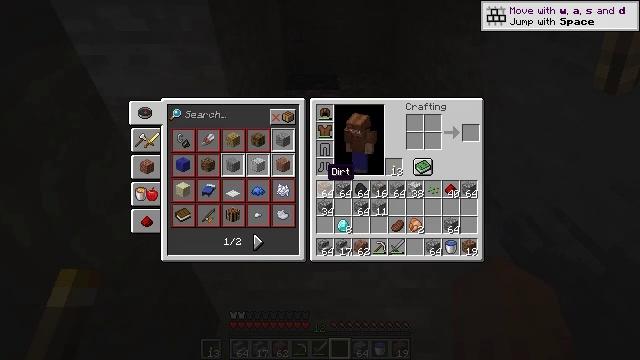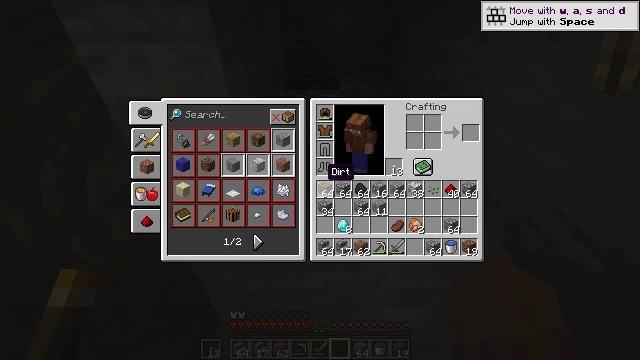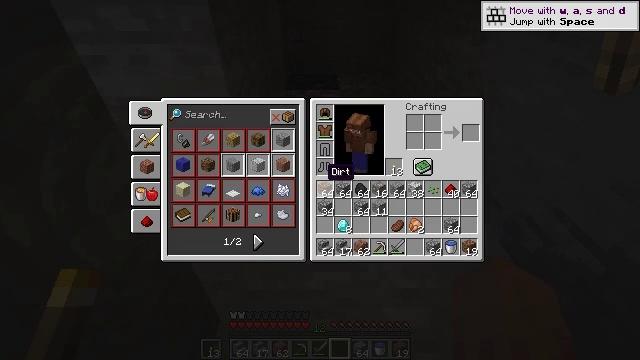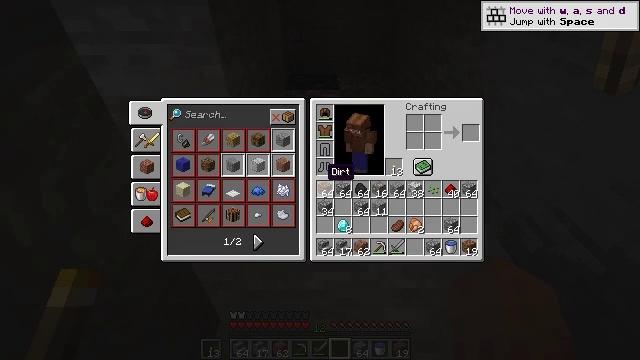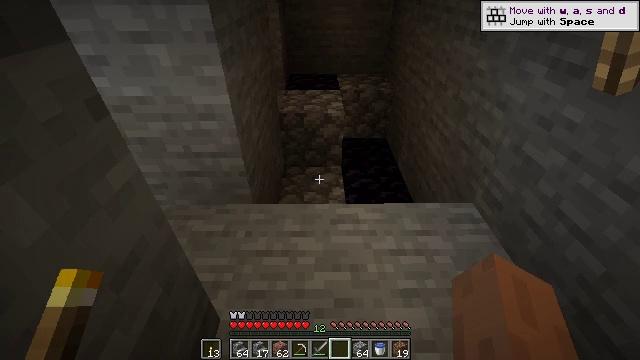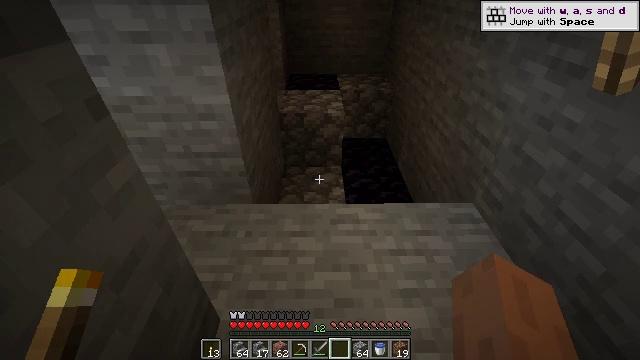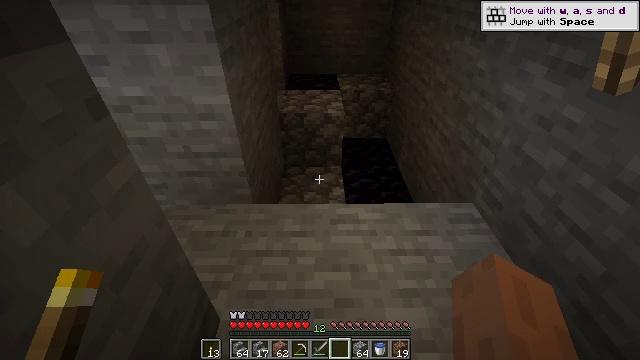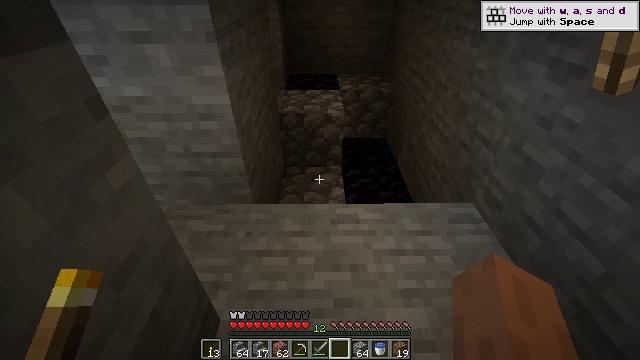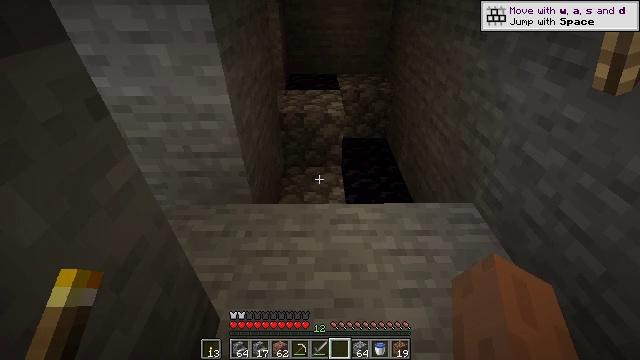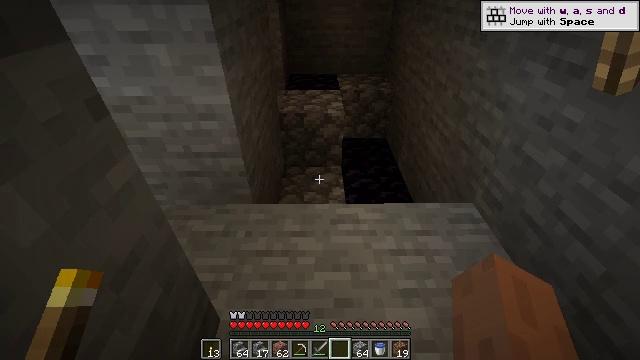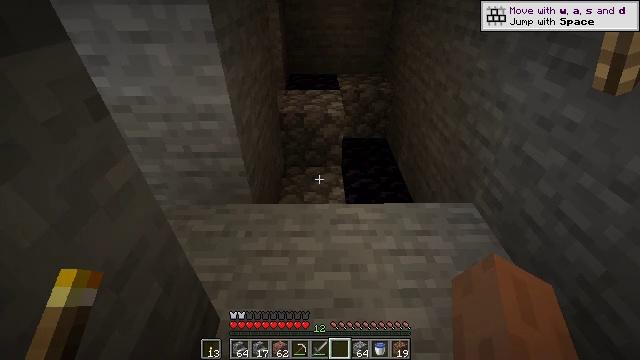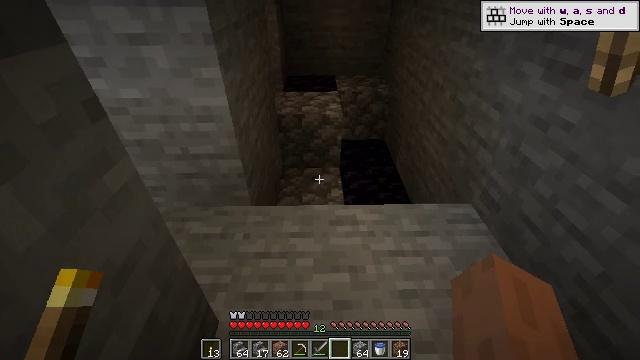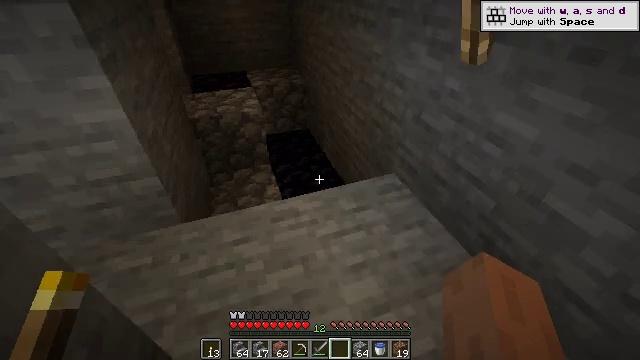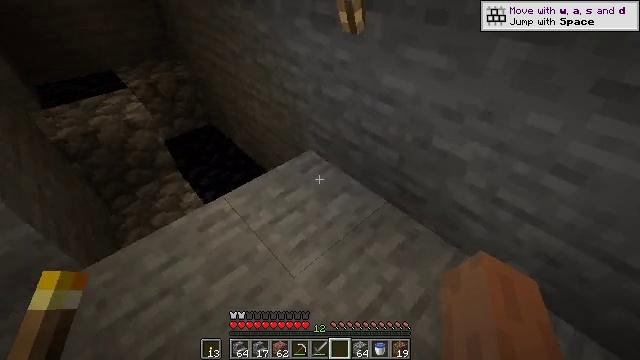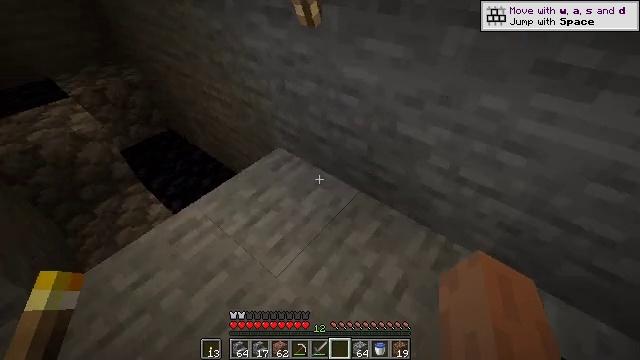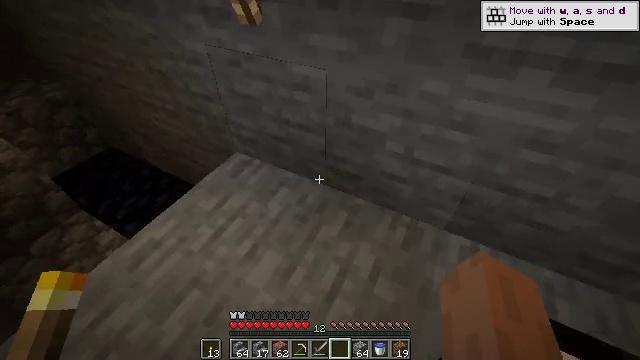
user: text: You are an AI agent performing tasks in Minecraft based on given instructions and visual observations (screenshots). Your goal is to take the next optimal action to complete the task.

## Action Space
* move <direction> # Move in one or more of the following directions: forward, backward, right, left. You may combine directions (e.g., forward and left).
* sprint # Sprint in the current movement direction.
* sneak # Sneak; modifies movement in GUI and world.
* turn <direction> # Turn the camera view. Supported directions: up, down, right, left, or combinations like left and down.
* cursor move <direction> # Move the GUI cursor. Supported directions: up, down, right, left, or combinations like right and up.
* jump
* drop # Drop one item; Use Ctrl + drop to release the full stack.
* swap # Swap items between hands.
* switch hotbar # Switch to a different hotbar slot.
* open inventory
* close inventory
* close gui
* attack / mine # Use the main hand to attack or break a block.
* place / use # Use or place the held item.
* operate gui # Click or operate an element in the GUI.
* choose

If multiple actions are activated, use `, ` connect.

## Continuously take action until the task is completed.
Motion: motion action
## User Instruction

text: Left click on the iron door to break it.
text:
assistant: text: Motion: operate gui
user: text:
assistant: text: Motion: operate gui
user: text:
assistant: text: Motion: operate gui
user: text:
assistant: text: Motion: operate gui, close inventory
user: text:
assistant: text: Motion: attack / mine, close inventory
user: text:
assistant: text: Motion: attack / mine, close inventory
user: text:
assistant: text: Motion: attack / mine, close inventory
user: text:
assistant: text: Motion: attack / mine
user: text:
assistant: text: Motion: attack / mine
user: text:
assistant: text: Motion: attack / mine
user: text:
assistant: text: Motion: attack / mine
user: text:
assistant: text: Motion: turn right and down, attack / mine
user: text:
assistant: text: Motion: turn right and down, attack / mine
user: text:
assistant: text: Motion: turn right and down, attack / mine
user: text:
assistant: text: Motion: turn right, attack / mine
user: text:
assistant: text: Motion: turn right and up, attack / mine
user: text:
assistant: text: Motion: turn right and up, attack / mine
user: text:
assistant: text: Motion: turn right and up, attack / mine
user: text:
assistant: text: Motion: turn right, attack / mine
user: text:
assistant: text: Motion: turn right, attack / mine
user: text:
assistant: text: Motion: turn right, attack / mine
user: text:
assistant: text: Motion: turn right, attack / mine
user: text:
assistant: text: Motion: turn right, attack / mine
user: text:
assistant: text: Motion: turn right, attack / mine
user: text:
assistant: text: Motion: turn right and up, attack / mine
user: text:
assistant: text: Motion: attack / mine
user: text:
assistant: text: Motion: attack / mine
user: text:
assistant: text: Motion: attack / mine
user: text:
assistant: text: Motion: turn down, attack / mine
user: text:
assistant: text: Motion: turn down, attack / mine